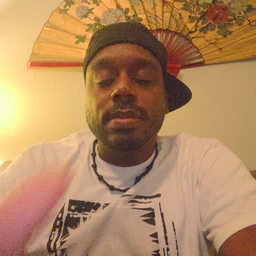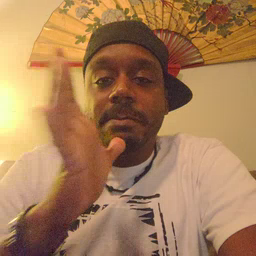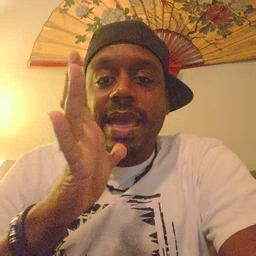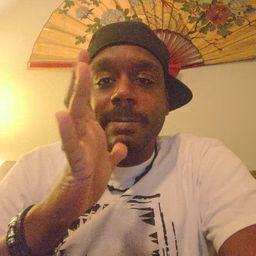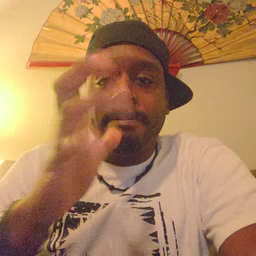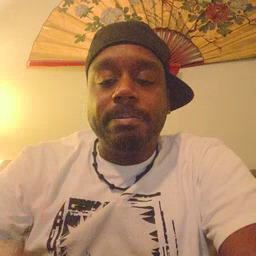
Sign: mom